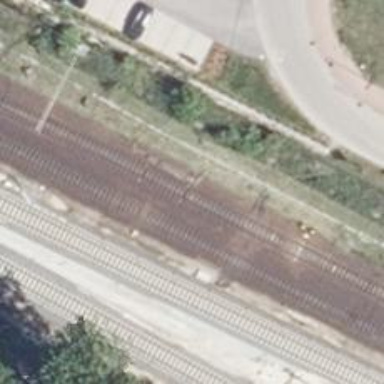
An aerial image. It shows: Railway switch with the turnout side on the left.